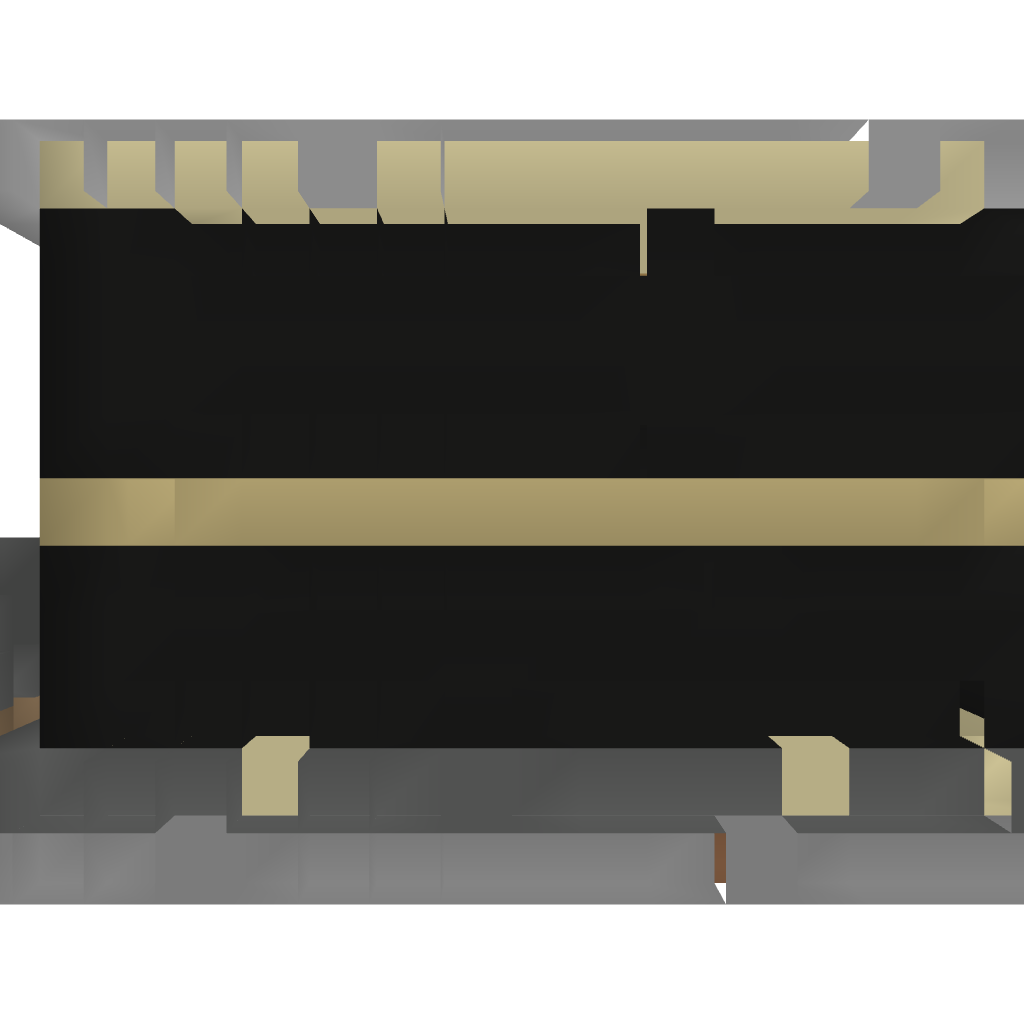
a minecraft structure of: The Ingram Home